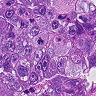
Metastatic tissue present: yes